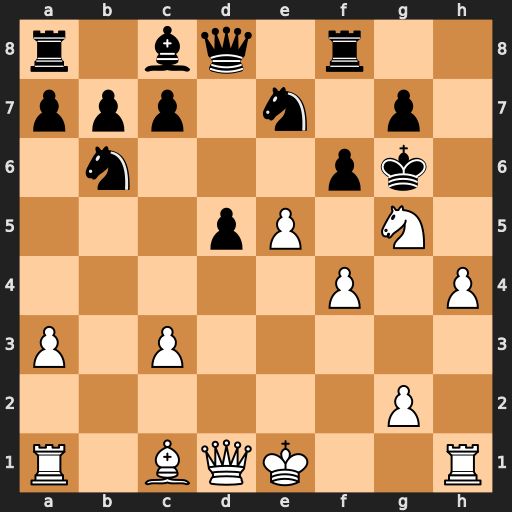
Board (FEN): r1bq1r2/ppp1n1p1/1n3pk1/3pP1N1/5P1P/P1P5/6P1/R1BQK2R
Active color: w
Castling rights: KQ
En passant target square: -
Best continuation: f5+ Bxf5 h5+